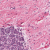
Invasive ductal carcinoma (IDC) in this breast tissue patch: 0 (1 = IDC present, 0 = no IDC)